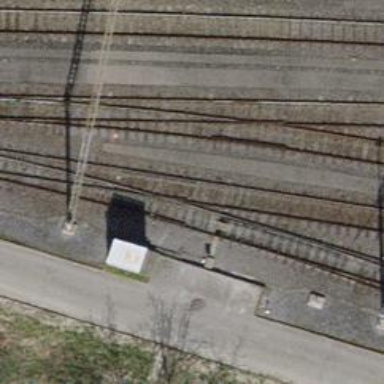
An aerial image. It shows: Railway switch.